Interaction volume radius: 5 \u00c5
Interaction volume height: 10 \u00c5
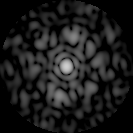
Disorder parameter: 0.8023